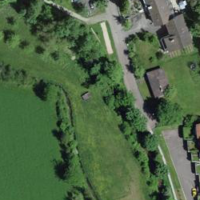
EUNIS habitat code: 25
Species observed at this site:
Alnus glutinosa